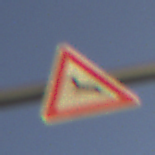
Verkehrszeichen: WildwechselRechts
Umgebung: Outdoor, RoadRail
Tageszeit: SunriseSunset
Wetter: Clear
Licht: Natural
Jahreszeit: NotSpecified
Kontrast: HighContrast